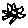
Label: flower